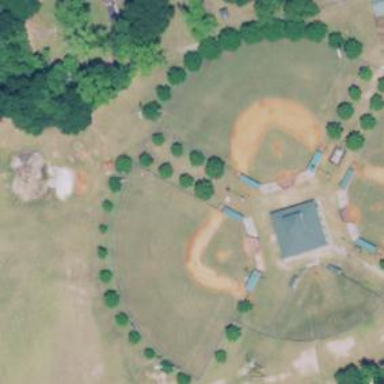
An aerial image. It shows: Baseball pitch for leisure land activities.